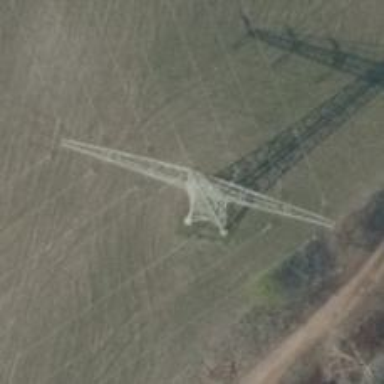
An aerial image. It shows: Power line in the image.